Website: ulta-beauty
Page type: address-validator
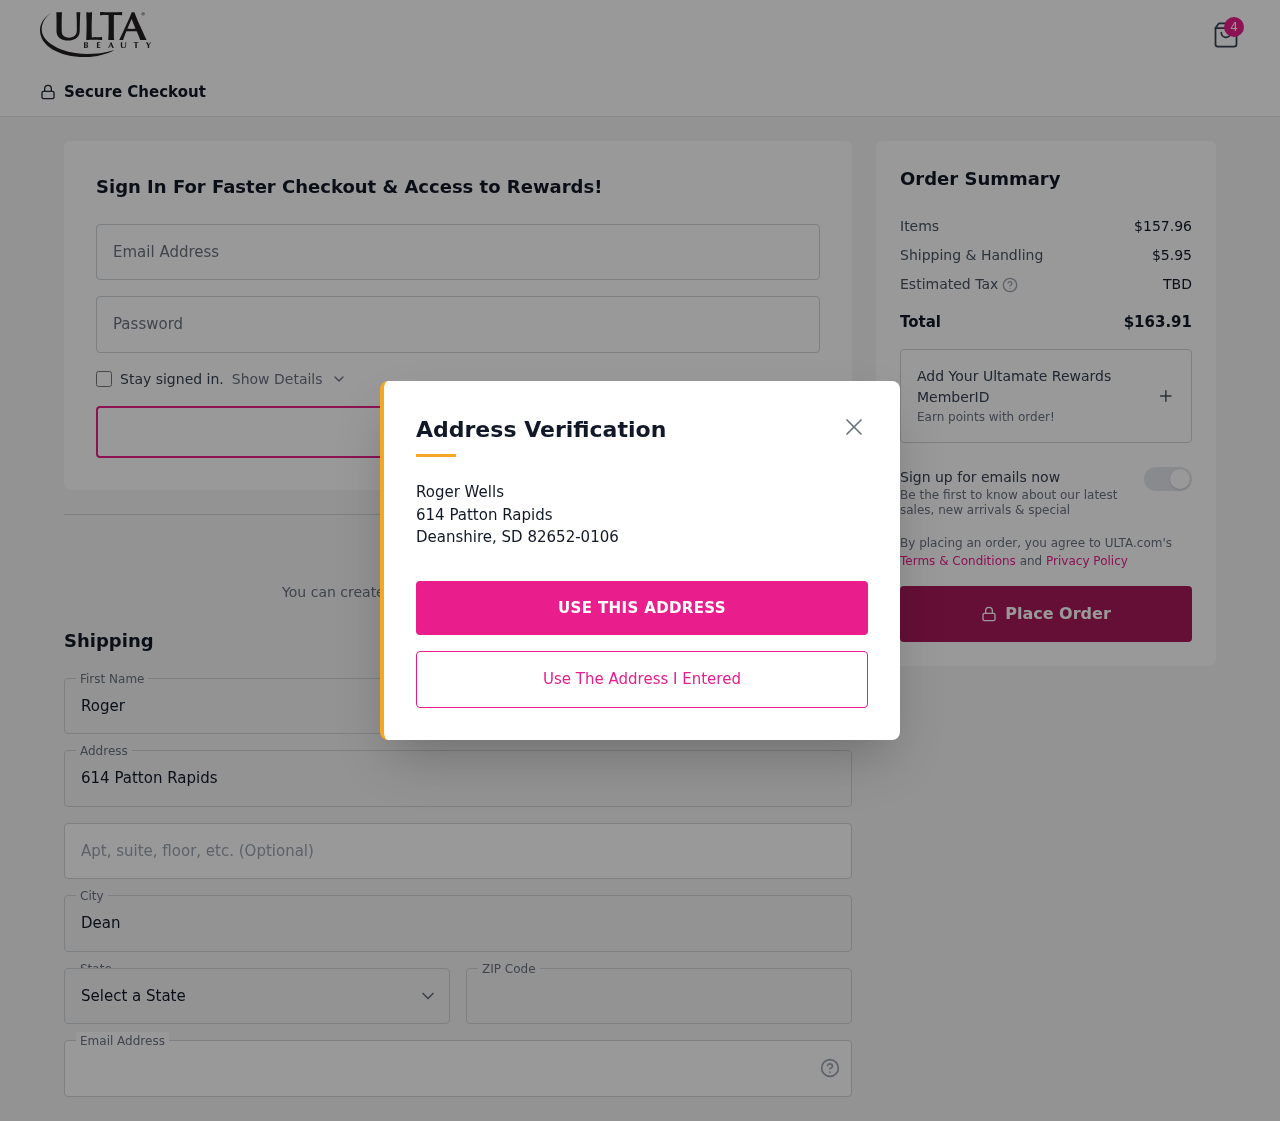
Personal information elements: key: PII_CITY
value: Deanshire
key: PII_EMAIL
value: rogerwells@hotmail.com
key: PII_FIRSTNAME
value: Roger
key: PII_LASTNAME
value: Wells
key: PII_POSTCODE
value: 82652
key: PII_STATE_ABBR
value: SD
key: PII_STREET
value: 614 Patton Rapids
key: PII_STREET2
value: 614 Patton Rapids
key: PII_FULLNAME2
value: Roger Wells
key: PII_CITY2
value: Deanshire
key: PII_STATE_ABBR2
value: SD
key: PII_POSTCODE_FULL
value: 82652
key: PII_POSTCODE_EXT
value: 0106
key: PII_POSTCODE_NUMERIC
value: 82652
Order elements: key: ORDER_NUM_ITEMS
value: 4
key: ORDER_SUBTOTAL
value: $157.96
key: ORDER_SHIPPING_COST
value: $5.95
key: ORDER_TOTAL
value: $163.91